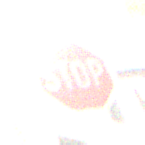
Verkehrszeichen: Stop
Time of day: MorningAfternoon
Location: Outdoor (Urban)
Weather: PartlyCloudy
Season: NotSpecified
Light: Natural